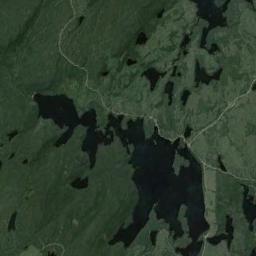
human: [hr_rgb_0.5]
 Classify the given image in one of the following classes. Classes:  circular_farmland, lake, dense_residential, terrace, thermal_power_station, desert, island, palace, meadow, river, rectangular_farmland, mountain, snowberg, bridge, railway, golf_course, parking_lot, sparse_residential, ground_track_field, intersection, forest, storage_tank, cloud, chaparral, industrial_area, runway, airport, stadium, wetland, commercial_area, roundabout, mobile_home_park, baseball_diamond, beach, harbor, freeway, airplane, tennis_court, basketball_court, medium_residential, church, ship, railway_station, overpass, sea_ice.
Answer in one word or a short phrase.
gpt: wetland